Question: I am trying to put overlay image over whole iPhone screen (over and also) from 'viewDidLoad' but nothing happens.
'''
self.imageView = [[UIImageView alloc]
initWithImage:[UIImage imageNamed:@"overlayimage.png"]];
UIWindow* window = [[UIApplication sharedApplication] keyWindow];
[window.rootViewController.view addSubview: imageView];
UITapGestureRecognizer * recognizer = [[UITapGestureRecognizer alloc] initWithTarget:self action:@selector(handleTap:)];
recognizer.delegate = self;
[imageView addGestureRecognizer:recognizer];
imageView.userInteractionEnabled = YES;
self.imageView = imageView;
'''
This is the result that I am trying to get:

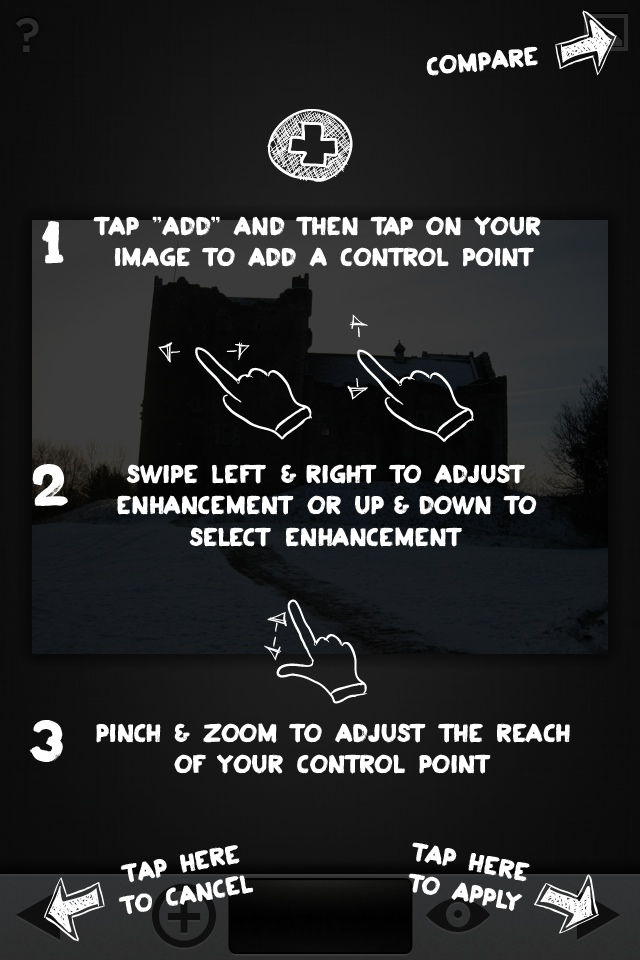
Answer: Since 'UIWindow' is a subclass of 'UIView', you can also add subviews to the key window.
These subviews will appear above any view controller.
'''
UIWindow *keyWindow = [[[UIApplication sharedApplication] delegate] window];
[keyWindow addSubview:imageView];
'''